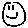
Label: smiley face